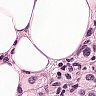
Metastatic tissue present: yes